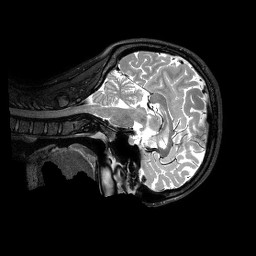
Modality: T2w
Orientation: sagittal